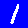
Digit: 1